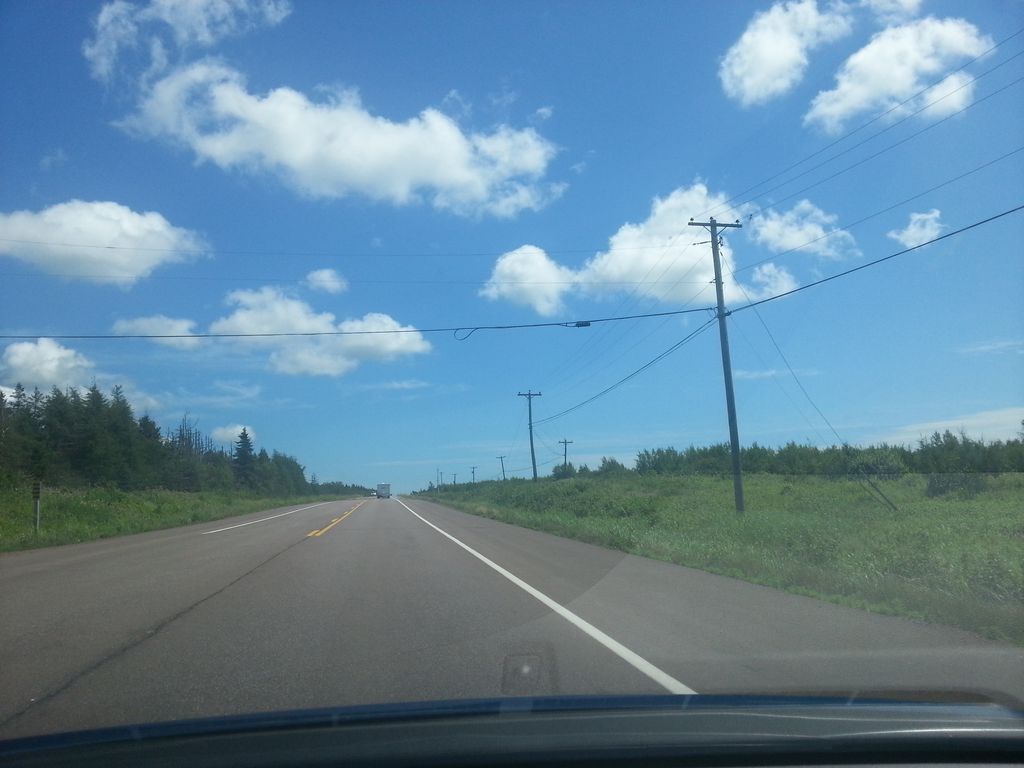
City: charlottetown